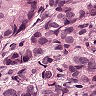
Metastatic tissue present: yes